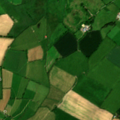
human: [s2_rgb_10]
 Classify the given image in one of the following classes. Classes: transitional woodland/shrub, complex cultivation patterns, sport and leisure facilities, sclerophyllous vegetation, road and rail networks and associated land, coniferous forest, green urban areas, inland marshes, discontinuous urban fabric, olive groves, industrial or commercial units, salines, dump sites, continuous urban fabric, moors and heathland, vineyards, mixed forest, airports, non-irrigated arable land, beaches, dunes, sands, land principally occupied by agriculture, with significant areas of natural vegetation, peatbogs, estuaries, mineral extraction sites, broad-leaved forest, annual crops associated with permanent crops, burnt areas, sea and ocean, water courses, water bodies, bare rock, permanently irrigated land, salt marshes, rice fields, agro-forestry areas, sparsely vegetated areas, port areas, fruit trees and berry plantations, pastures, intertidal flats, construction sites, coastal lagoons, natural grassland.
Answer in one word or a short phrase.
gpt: non-irrigated arable land, pastures